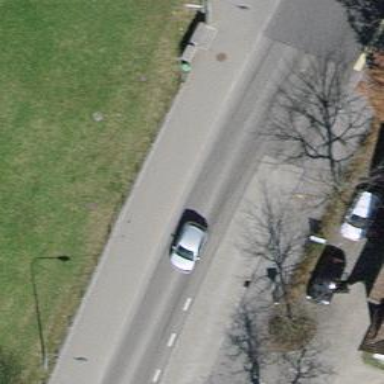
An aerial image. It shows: Trolleybus stop position for public transport.